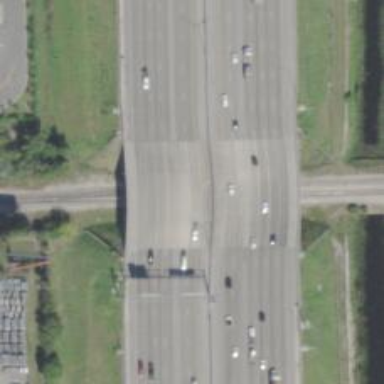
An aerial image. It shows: Bridge over motorway.